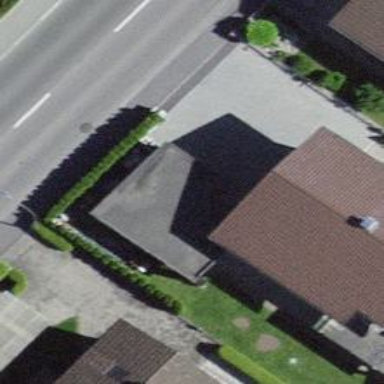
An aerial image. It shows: View of roof of building.